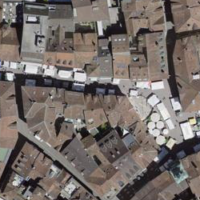
EUNIS habitat code: 54
Species observed at this site:
Chrysosplenium alternifolium
Aesculus hippocastanum